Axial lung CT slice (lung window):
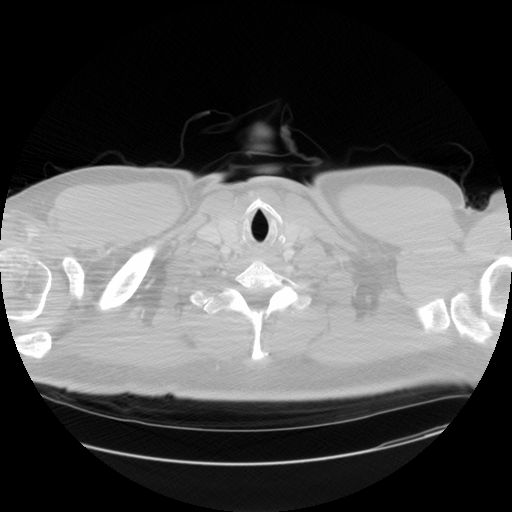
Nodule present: no